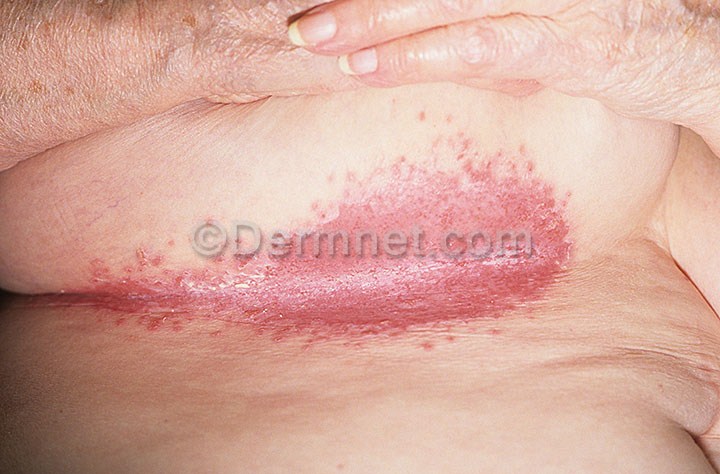
Disease: Tinea Ringworm Candidiasis and other Fungal Infections